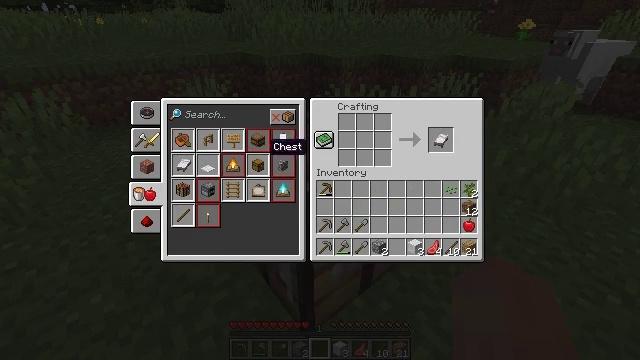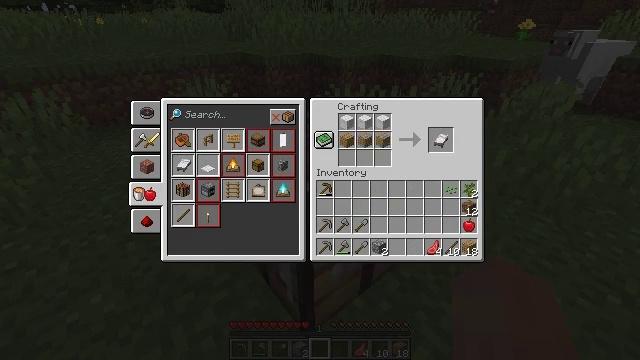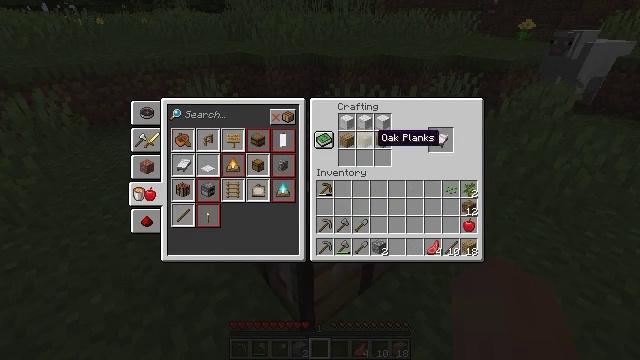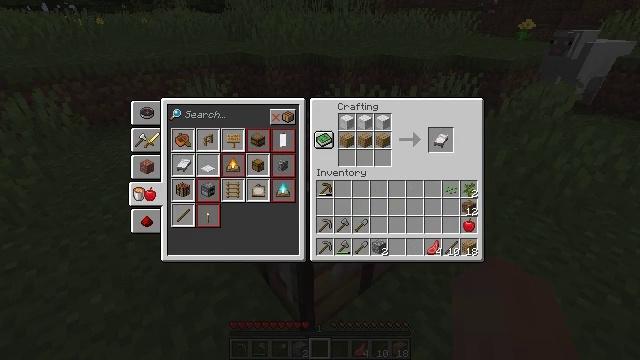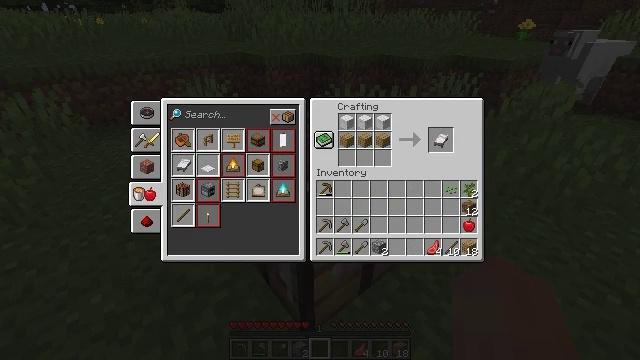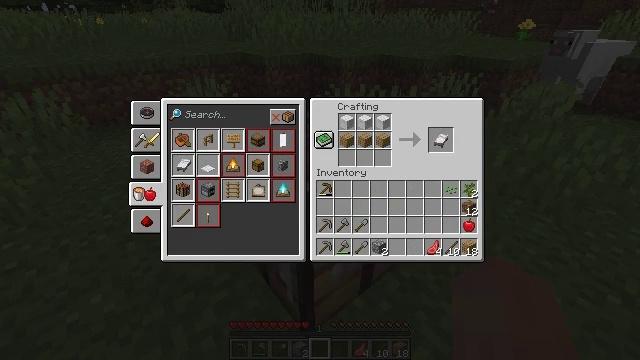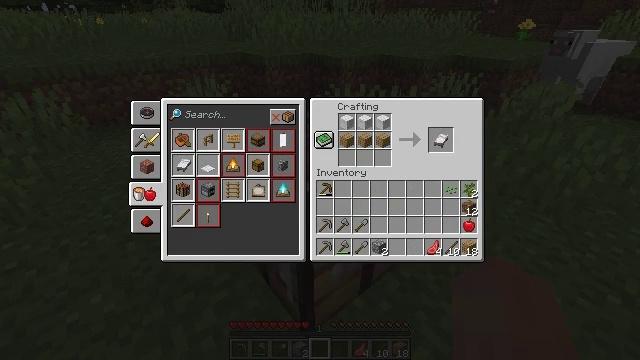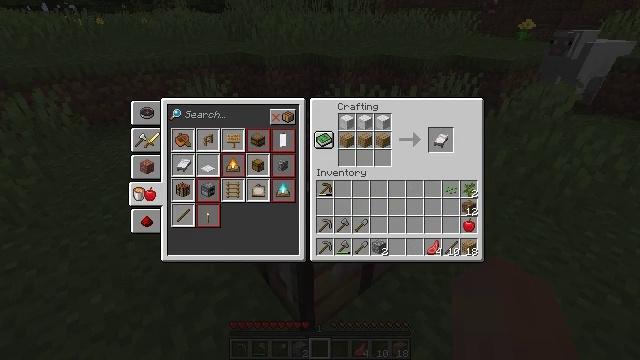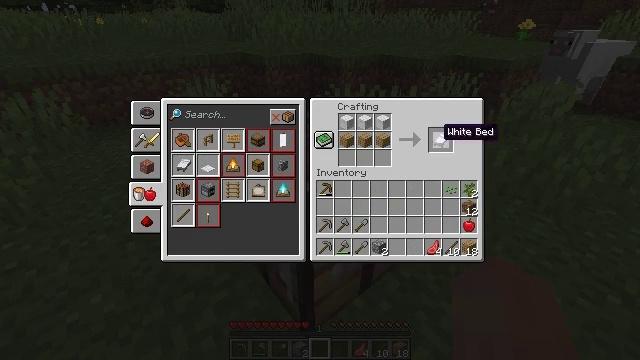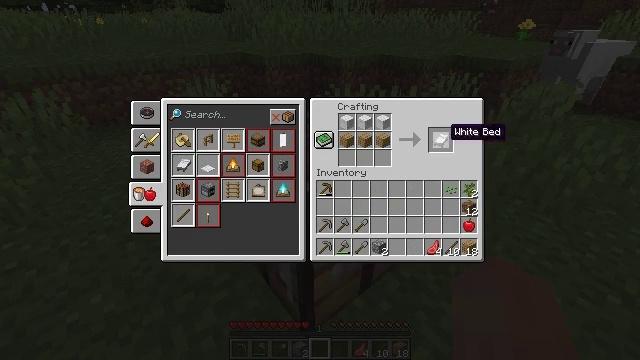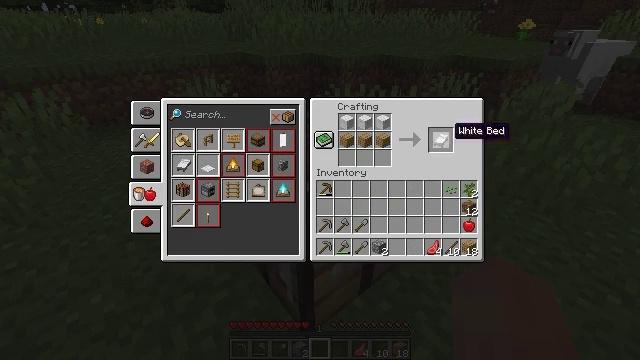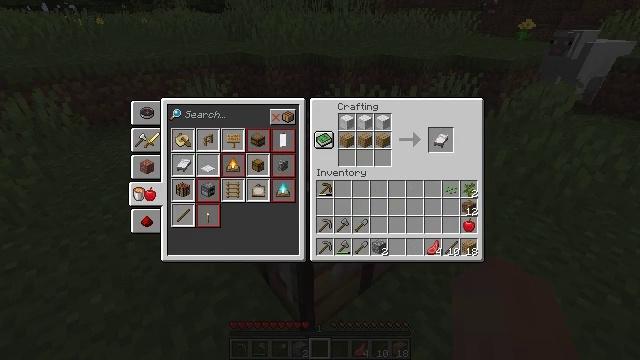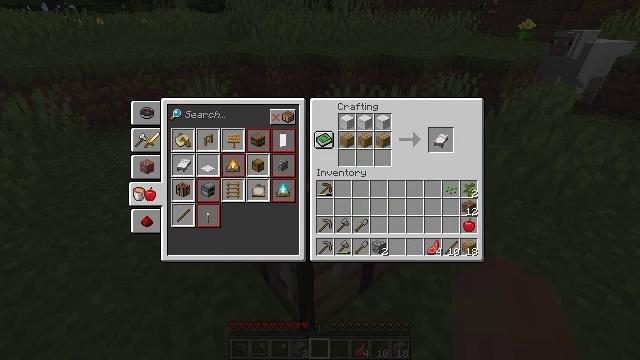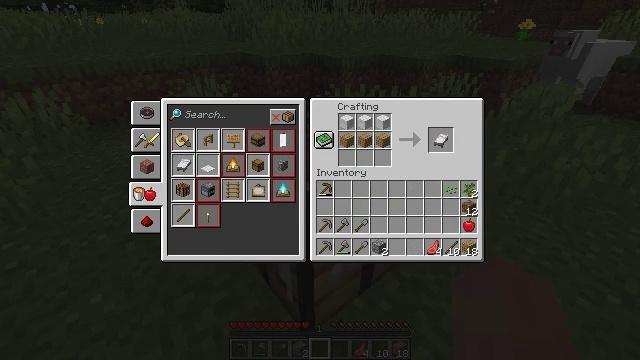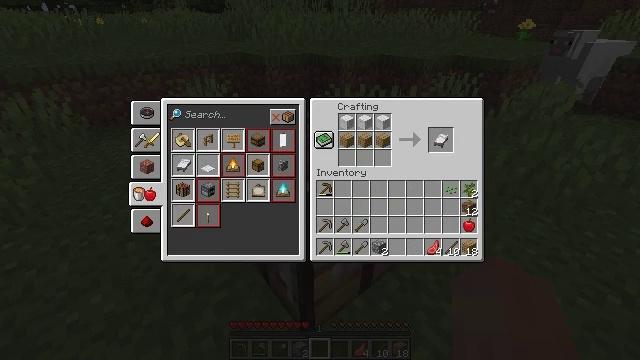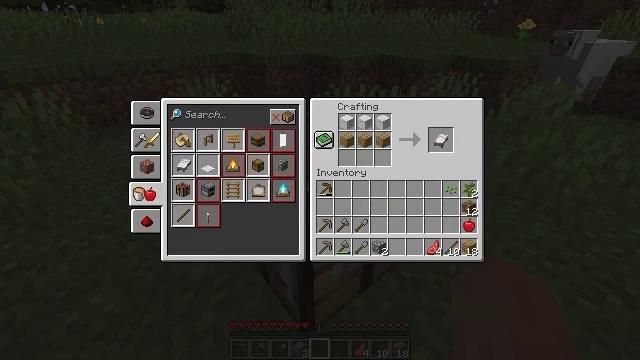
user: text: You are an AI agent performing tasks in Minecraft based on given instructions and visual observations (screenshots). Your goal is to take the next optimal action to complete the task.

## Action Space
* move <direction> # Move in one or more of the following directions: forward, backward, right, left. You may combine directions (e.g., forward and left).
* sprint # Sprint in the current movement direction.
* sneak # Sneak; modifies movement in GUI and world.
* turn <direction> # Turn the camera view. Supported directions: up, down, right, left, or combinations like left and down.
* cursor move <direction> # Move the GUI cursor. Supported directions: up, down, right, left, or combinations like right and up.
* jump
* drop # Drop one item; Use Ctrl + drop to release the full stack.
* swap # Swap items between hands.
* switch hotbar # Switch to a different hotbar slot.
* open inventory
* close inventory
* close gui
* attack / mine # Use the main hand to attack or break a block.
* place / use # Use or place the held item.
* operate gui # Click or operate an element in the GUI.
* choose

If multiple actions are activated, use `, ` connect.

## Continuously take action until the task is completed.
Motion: motion action
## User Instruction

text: Combine wool and planks to craft a white bed.
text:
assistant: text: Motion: cursor move right
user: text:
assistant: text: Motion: cursor move right
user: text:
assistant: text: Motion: cursor move right
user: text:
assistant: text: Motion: cursor move right
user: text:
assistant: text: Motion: no_op
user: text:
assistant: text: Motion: no_op
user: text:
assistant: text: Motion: no_op
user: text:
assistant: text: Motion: cursor move right
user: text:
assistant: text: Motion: cursor move right
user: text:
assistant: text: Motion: sneak
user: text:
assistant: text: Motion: sneak
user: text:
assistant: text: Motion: sneak
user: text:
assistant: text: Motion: sneak, choose
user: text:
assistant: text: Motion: sneak, choose
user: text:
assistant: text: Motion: sneak, choose
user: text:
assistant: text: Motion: sneak
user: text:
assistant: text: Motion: no_op
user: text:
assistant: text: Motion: cursor move down
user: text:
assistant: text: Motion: cursor move down
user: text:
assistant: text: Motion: cursor move down
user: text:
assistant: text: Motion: no_op
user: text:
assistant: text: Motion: no_op
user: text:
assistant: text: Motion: cursor move up
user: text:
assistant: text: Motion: cursor move up
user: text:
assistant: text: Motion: no_op
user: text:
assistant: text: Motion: no_op
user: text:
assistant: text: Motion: no_op
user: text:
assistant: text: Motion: no_op
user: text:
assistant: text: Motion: no_op
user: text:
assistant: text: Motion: operate gui